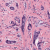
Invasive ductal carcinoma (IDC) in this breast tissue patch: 1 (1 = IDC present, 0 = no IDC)